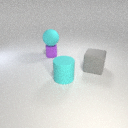
small purple rubber cylinder to the left of large gray rubber cube